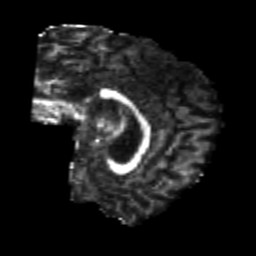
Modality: FA
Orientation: sagittal
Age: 21
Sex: male
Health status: healthy
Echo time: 0.074 s